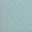
Piece: xx